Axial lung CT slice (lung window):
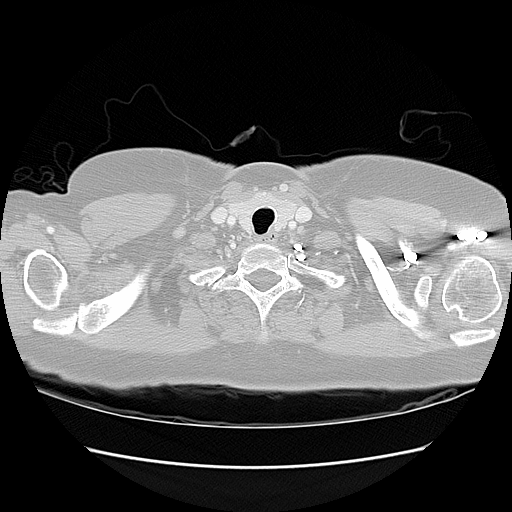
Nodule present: no